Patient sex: M
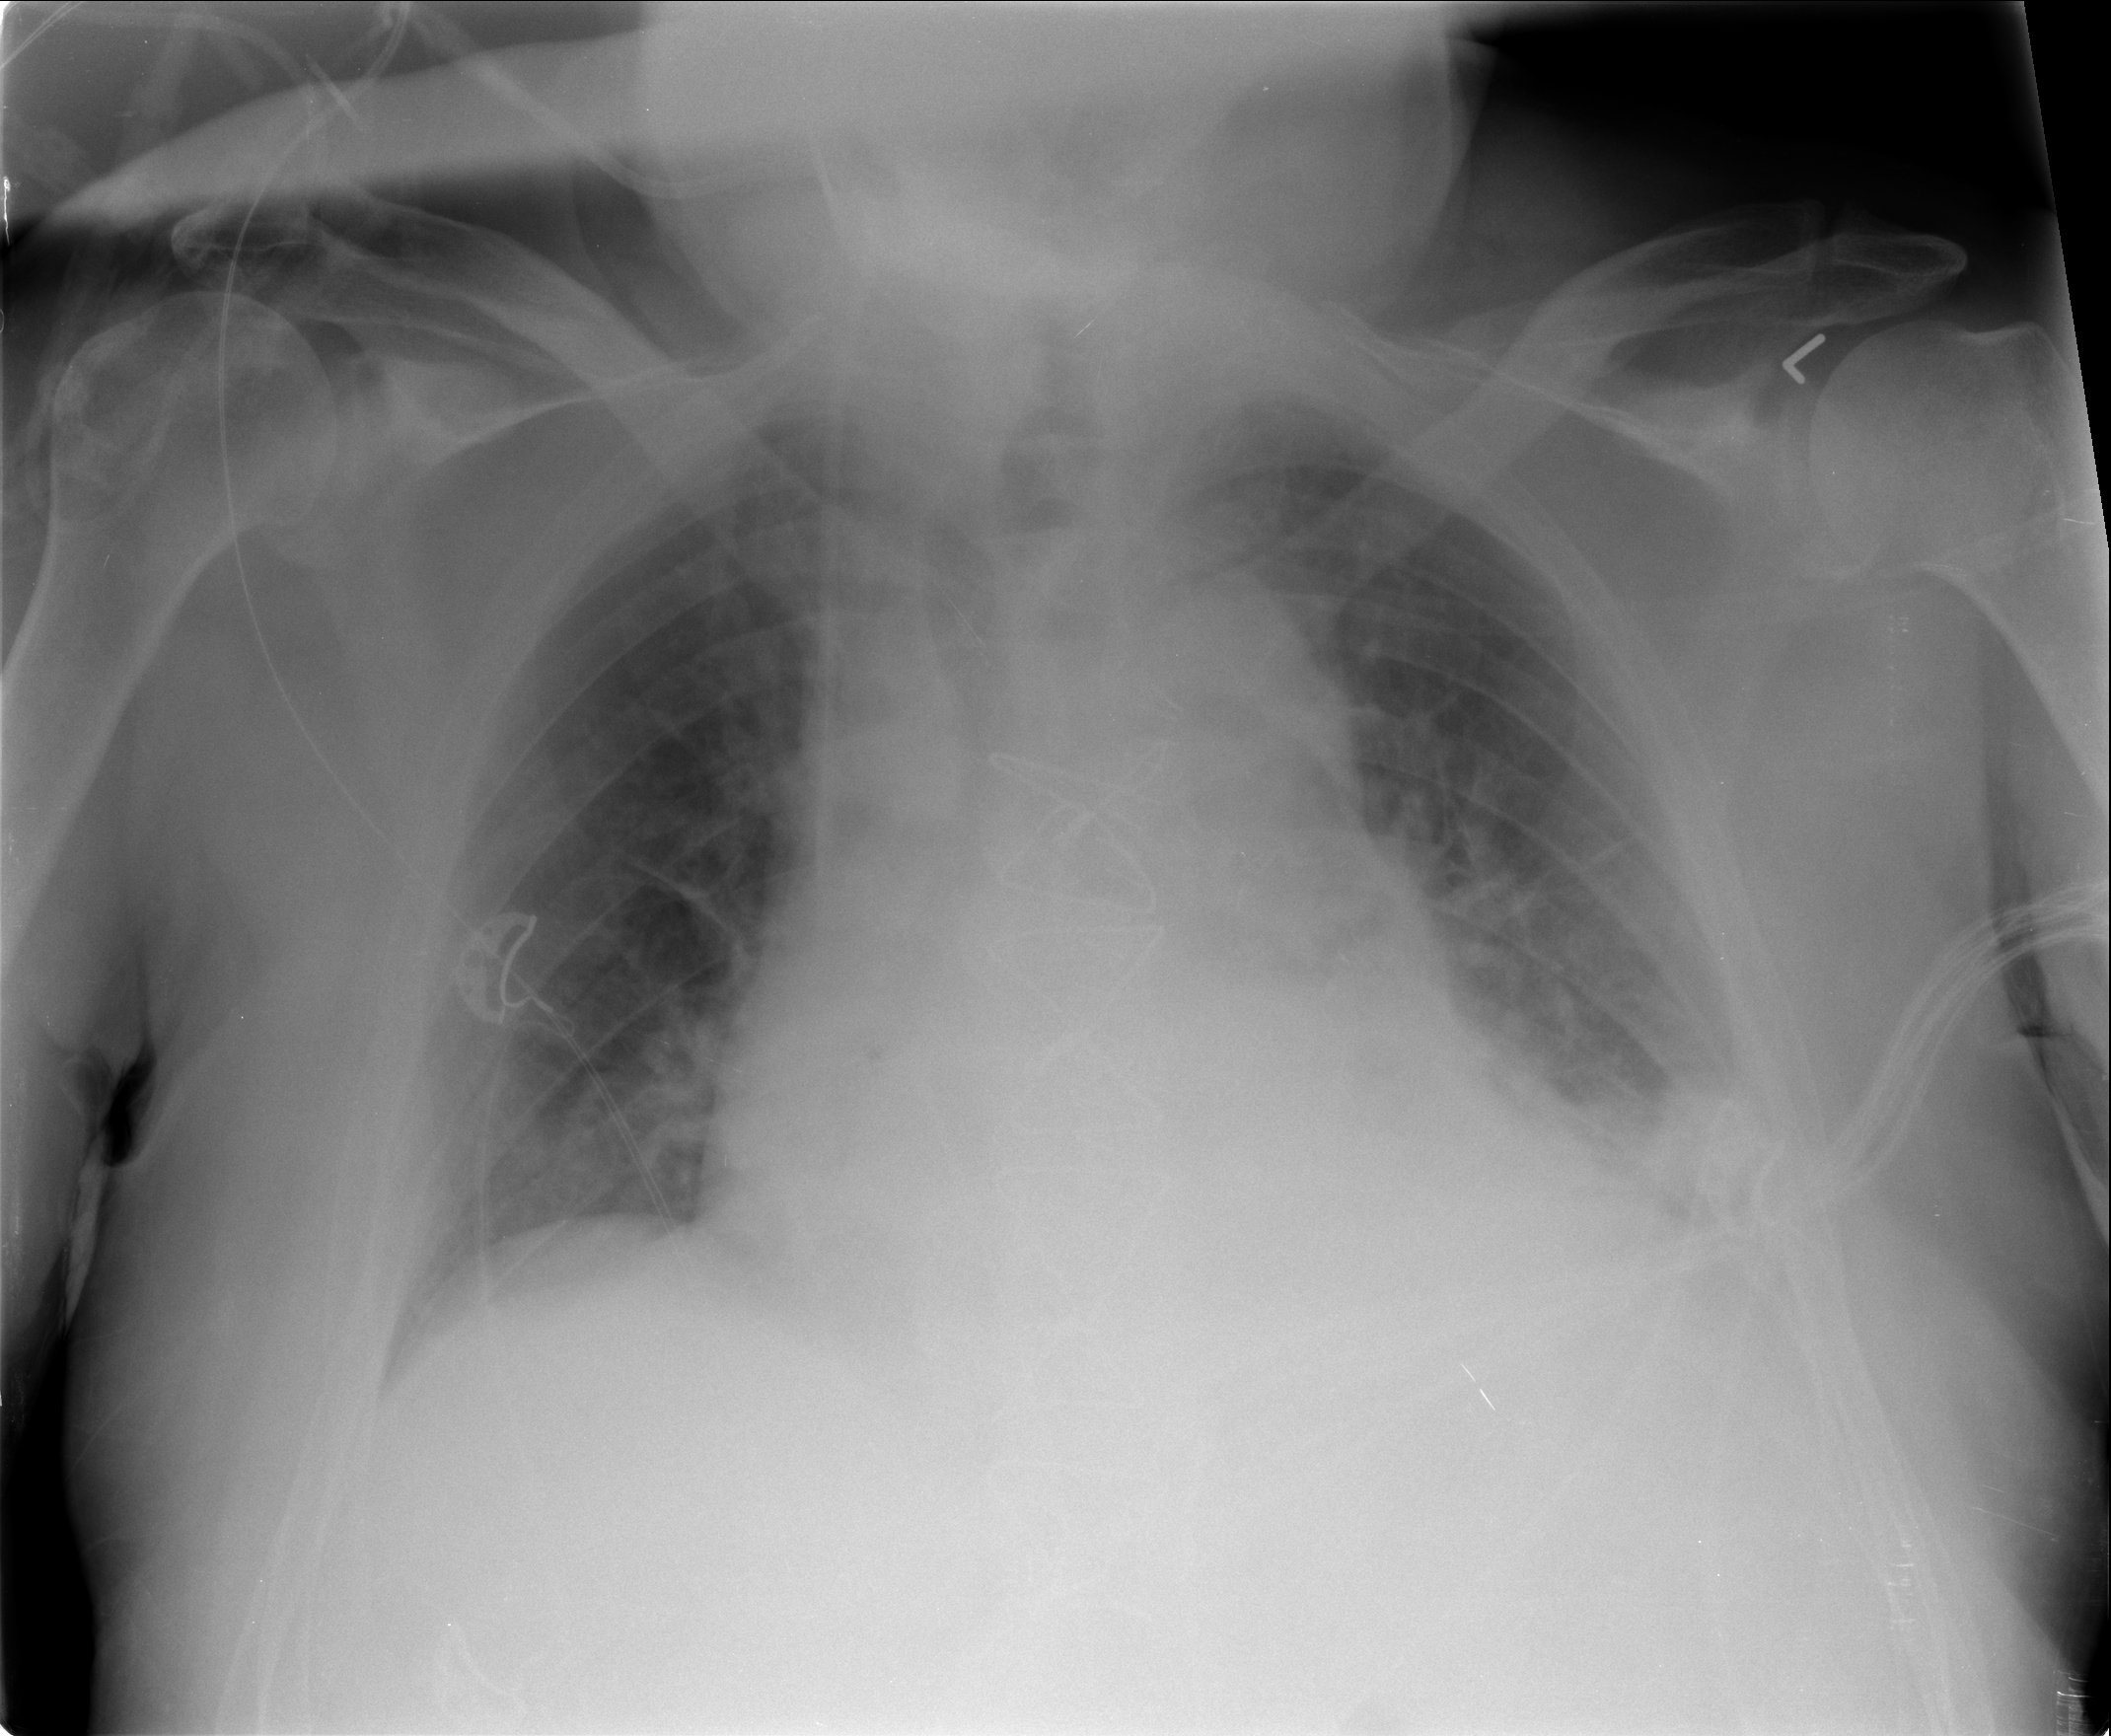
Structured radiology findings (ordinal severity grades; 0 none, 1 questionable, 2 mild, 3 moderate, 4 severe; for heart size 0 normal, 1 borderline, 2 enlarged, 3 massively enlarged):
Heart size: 2
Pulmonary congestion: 2
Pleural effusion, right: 0
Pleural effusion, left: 1
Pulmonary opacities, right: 1
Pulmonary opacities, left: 0
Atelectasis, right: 2
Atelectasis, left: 2